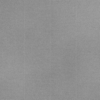
Label: dusty